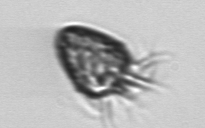
Label: Ciliophora